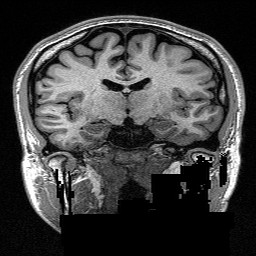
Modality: T1w
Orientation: sagittal
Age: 21
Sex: female